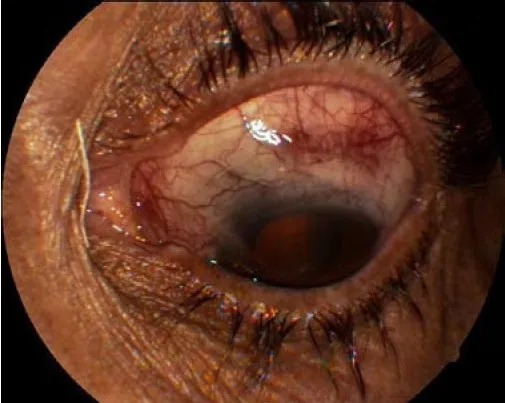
Bleb photographs recorded the evolution of bleb vascularization after subconjunctival bevacizumab injection during each follow-up visit. One week.
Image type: medical_photograph (other_medical_photograph)